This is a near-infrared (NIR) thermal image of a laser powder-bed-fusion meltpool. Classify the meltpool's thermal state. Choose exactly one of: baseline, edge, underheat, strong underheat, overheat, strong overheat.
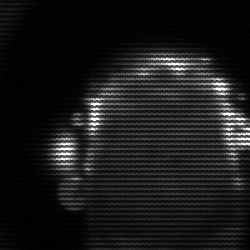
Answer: baseline